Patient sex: F
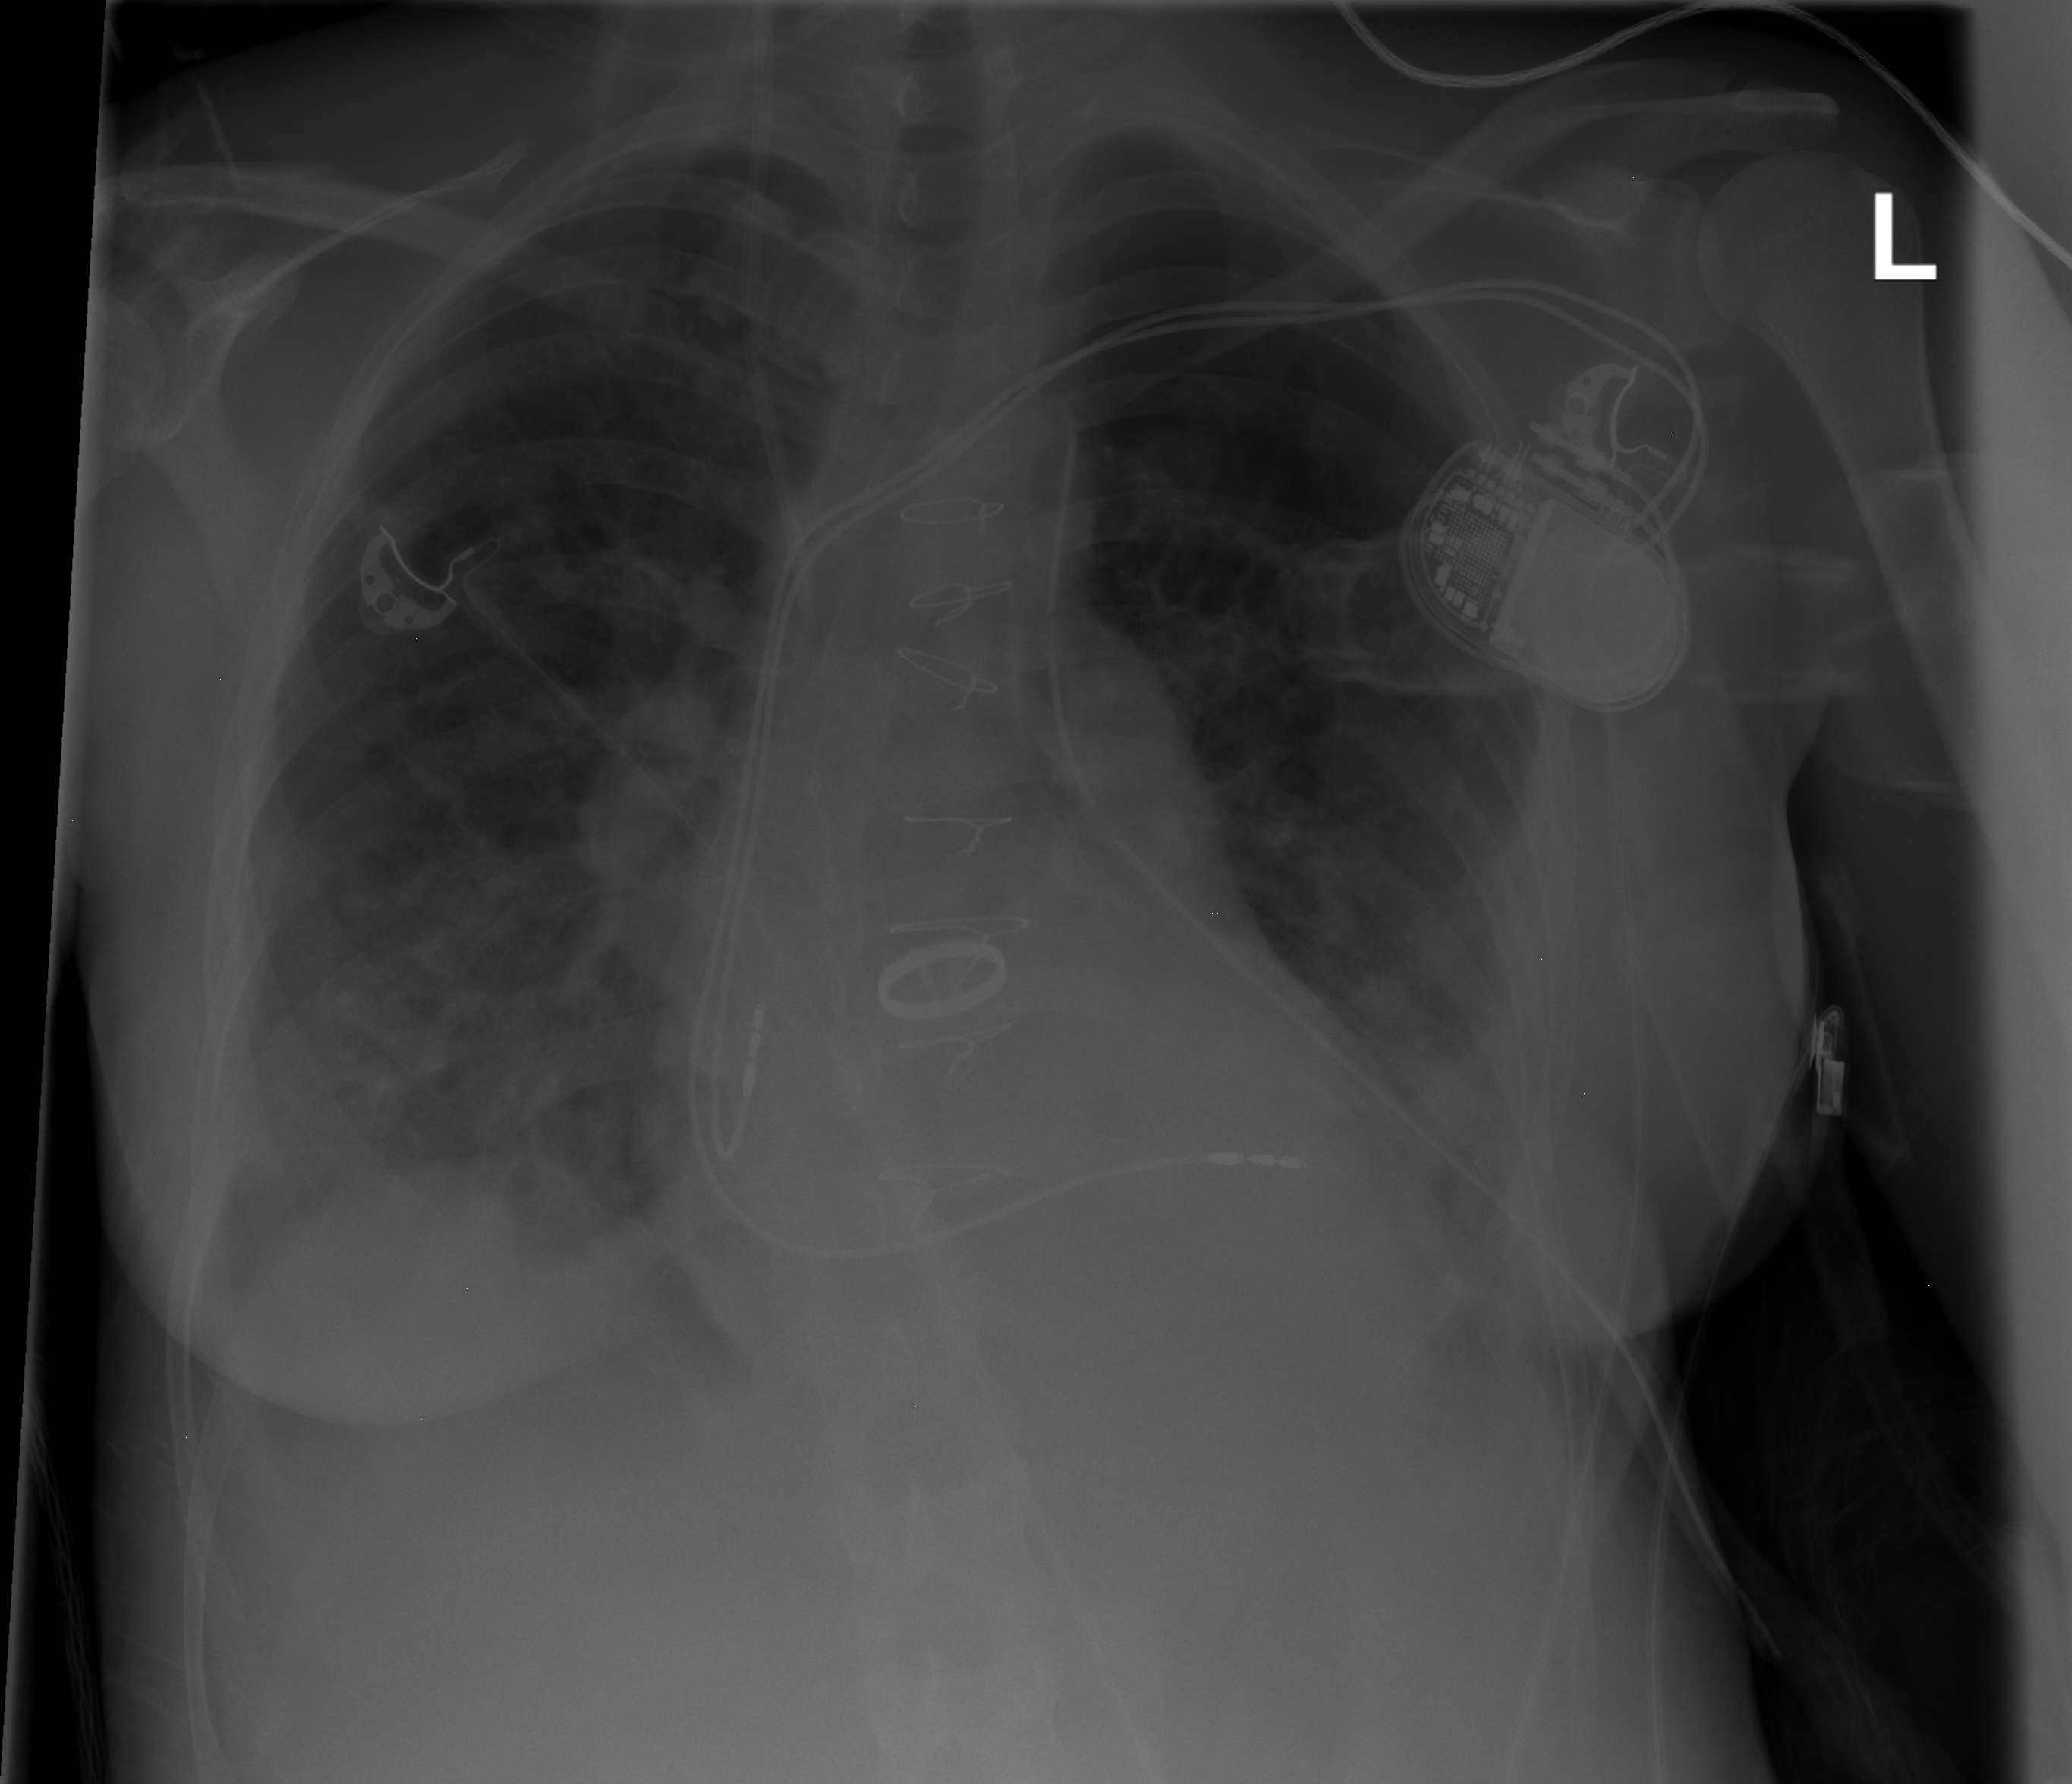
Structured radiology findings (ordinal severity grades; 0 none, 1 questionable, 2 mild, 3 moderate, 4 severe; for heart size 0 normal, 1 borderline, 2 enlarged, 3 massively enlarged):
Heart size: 0
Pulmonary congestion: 2
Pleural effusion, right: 2
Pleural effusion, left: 2
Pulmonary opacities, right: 3
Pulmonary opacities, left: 3
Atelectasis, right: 2
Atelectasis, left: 2